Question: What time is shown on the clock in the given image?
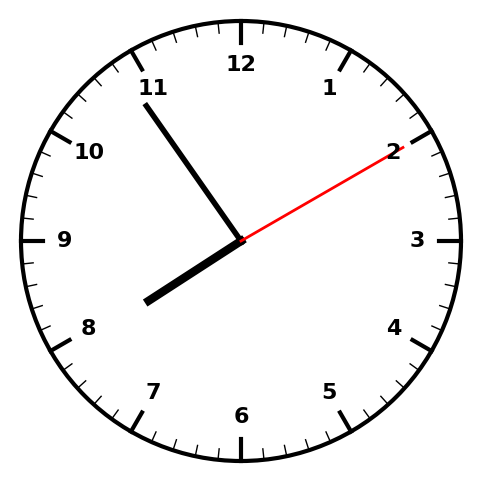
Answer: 07:54:10